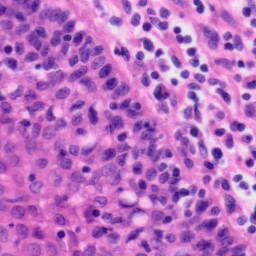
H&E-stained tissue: Tonsil